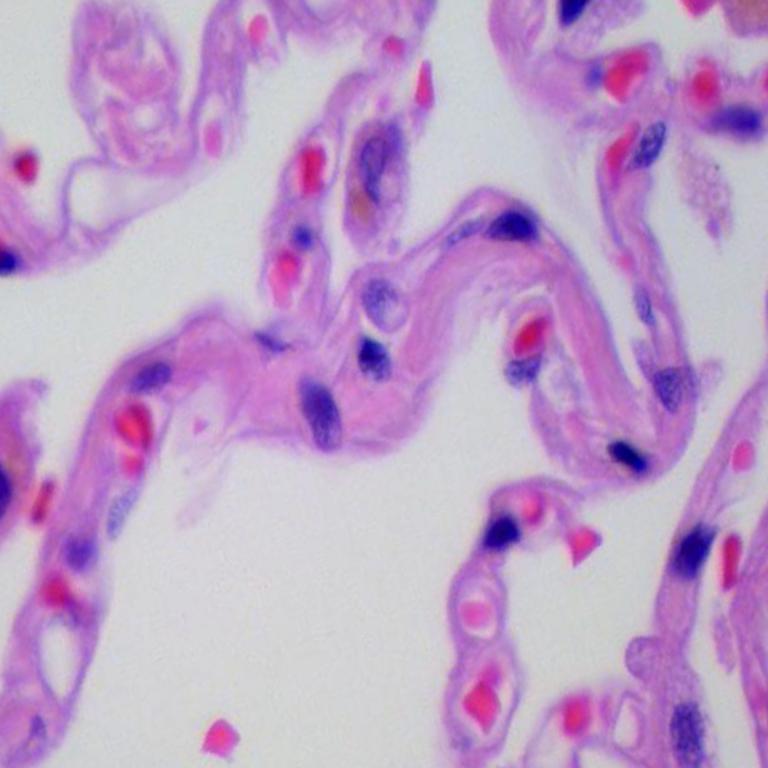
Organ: lung
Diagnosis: benign